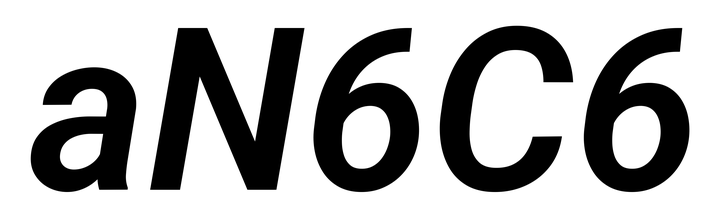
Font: Roboto-Italic_SemiBold_Italic